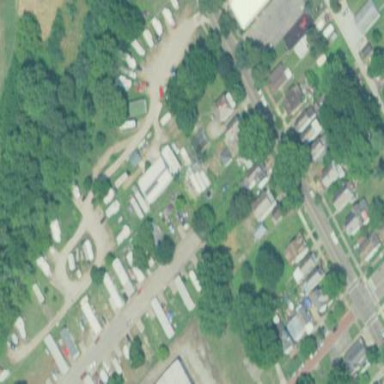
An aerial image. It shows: Caravan site for tourism.